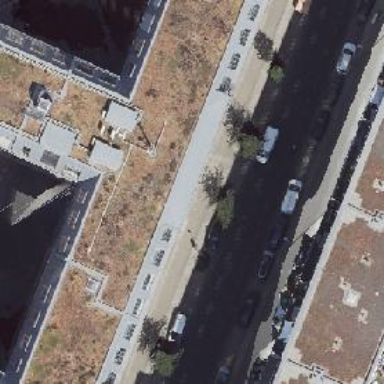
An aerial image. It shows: Street-side parking with sett surface.